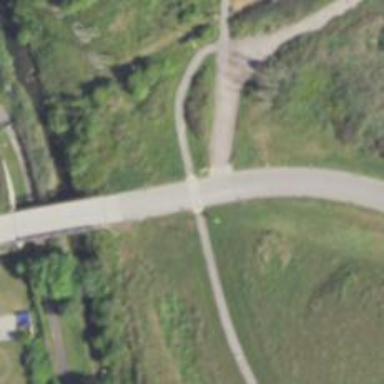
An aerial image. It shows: Zebra crossing on the road.